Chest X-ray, PA view. Patient: 59 years old, sex M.
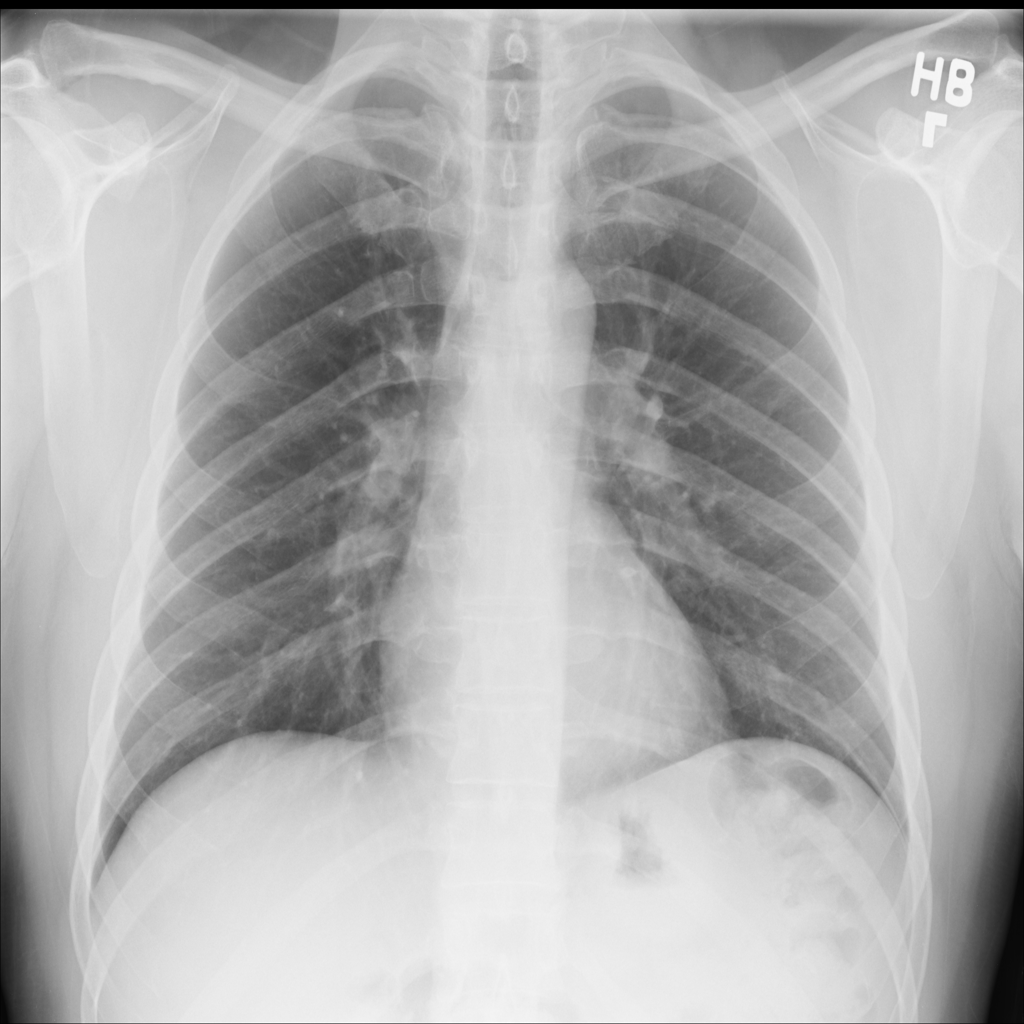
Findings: No Finding